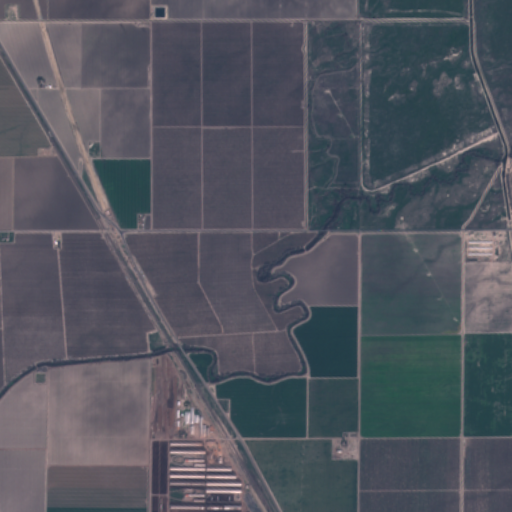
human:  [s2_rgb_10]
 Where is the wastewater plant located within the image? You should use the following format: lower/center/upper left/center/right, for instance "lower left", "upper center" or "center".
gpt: The wastewater plant is located in the lower left of the image.
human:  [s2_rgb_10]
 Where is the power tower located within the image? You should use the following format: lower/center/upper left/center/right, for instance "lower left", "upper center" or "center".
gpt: There is no power tower in the image.